Aerial crown-view tile of a tropical tree (Barro Colorado Island, Panama), acquired 20250616:
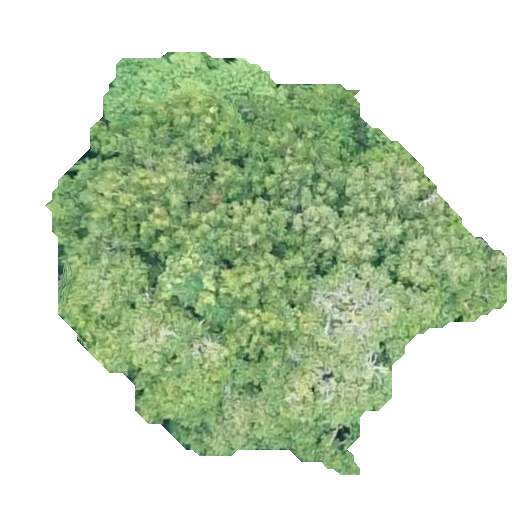
Species: Protium stevensonii
GBIF accepted scientific name: Tetragastris panamensis
Crown area: 183.123 m²